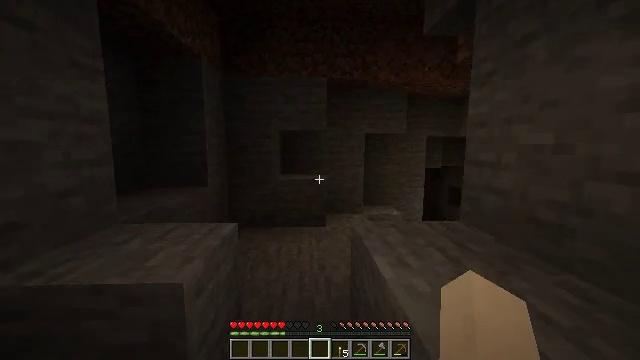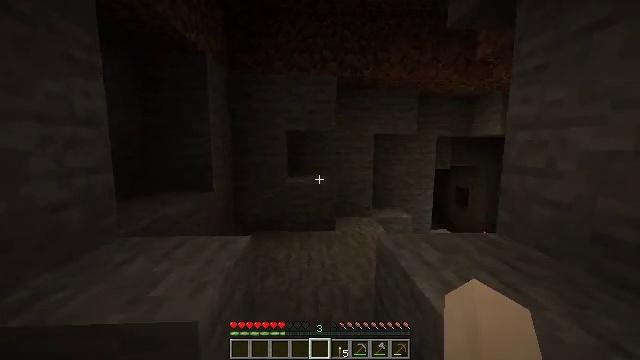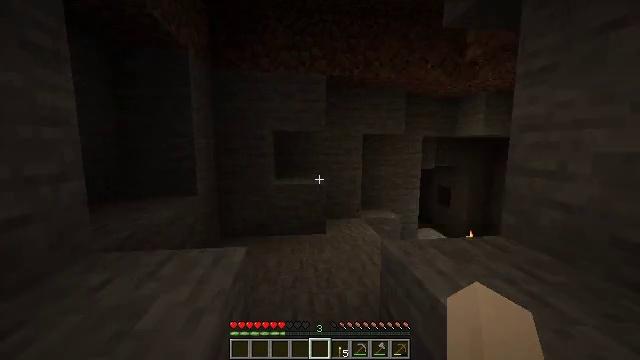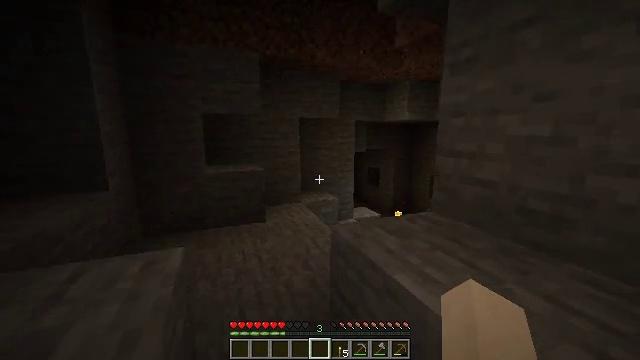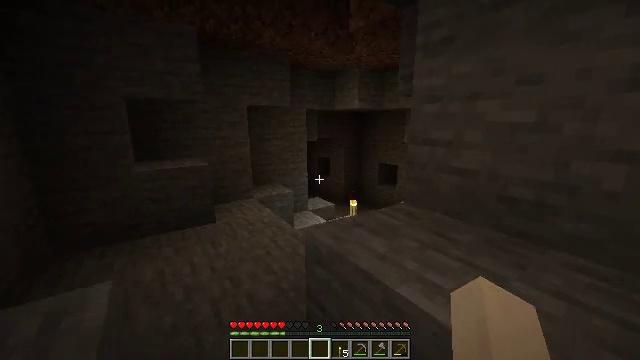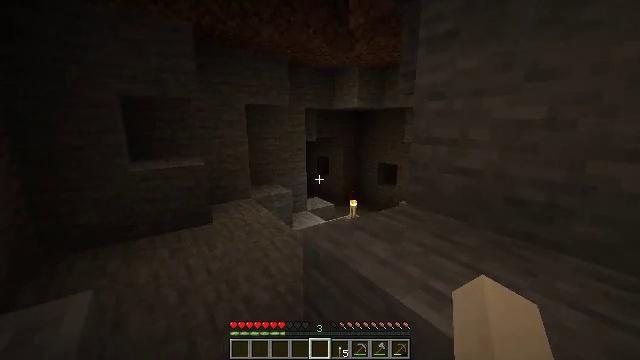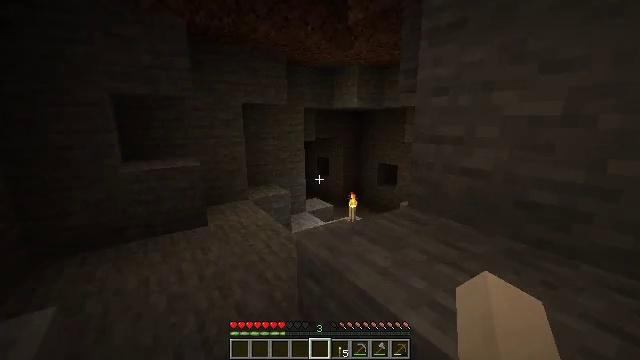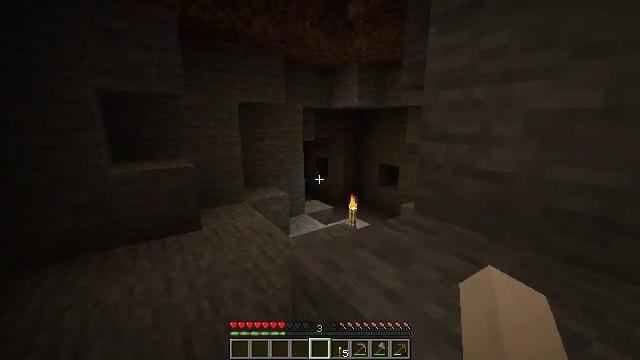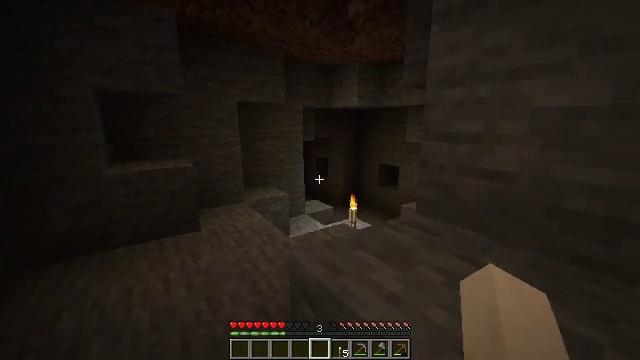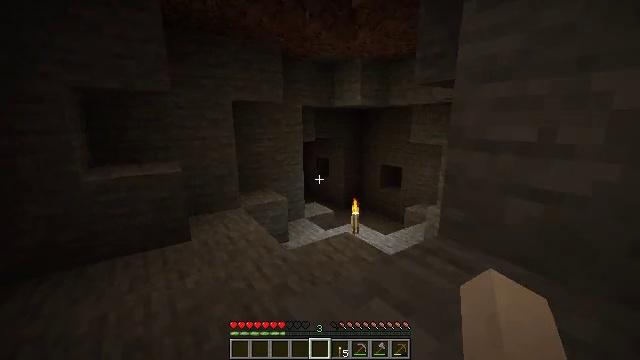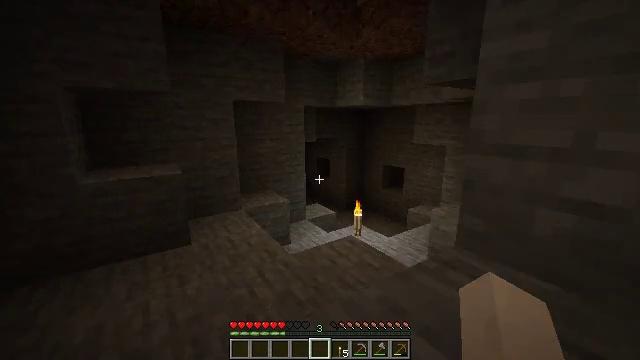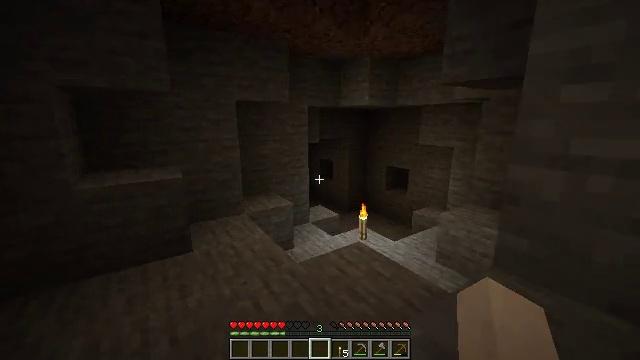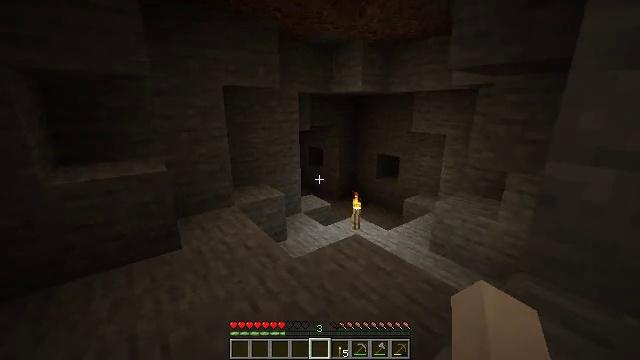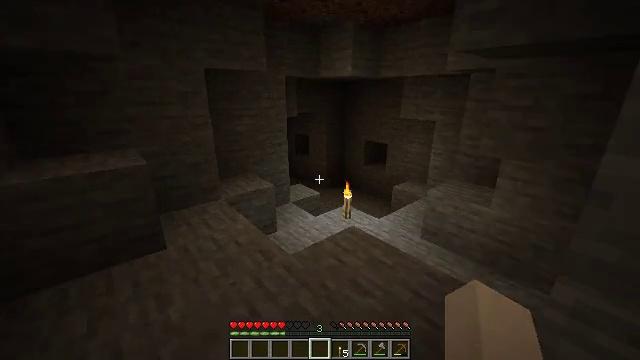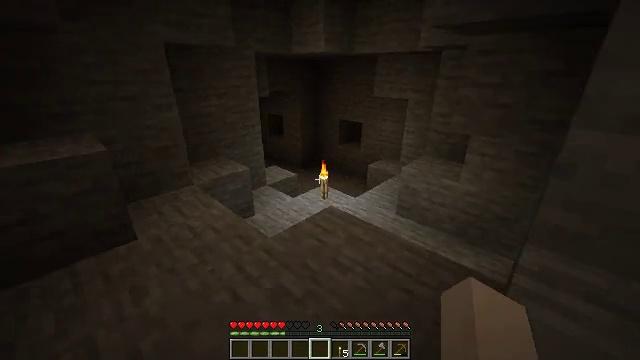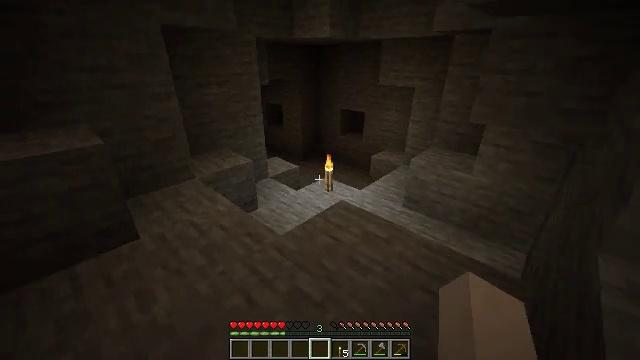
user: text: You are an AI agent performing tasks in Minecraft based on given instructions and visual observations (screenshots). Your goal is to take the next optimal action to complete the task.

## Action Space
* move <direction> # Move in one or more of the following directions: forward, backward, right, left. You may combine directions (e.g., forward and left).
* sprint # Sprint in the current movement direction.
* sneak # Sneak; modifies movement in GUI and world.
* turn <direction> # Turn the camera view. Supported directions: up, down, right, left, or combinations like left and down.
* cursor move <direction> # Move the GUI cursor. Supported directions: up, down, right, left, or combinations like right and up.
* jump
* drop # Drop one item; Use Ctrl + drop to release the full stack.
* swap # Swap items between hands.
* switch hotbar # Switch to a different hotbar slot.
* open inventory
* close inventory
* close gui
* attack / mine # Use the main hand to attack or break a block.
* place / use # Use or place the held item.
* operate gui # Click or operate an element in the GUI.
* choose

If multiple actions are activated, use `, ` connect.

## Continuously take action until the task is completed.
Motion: motion action
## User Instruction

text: craft item air
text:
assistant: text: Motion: move forward and move left
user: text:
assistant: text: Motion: move forward and move left, turn right
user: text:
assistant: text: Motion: move forward, turn right and down
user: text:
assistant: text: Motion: move forward, turn right and down
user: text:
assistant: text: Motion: move forward
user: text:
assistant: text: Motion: move forward
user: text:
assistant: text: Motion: move forward
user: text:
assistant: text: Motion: move forward
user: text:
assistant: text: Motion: move forward
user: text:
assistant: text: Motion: move forward
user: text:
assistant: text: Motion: move forward
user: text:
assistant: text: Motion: move forward and move left, turn right and down
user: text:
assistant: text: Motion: move forward and move left, turn right and down
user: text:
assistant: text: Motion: move forward and move left, turn right and down
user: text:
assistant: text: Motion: move forward and move left, turn down
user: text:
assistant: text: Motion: move forward
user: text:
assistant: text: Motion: move forward
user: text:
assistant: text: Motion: move forward and move right
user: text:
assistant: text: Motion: move forward and move right
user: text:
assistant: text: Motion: move forward and move right
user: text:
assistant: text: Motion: move forward and move right
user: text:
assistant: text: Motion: move forward, turn right and down
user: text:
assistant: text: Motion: move forward
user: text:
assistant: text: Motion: move forward
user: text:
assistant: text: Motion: move forward
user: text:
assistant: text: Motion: no_op
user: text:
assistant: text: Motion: no_op
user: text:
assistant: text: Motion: no_op
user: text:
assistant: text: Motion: no_op
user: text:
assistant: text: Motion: turn right